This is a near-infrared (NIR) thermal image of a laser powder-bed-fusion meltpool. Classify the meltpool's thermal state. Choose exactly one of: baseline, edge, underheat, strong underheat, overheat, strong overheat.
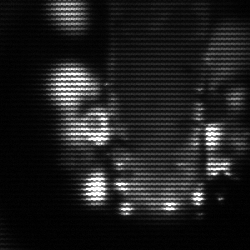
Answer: strong underheat